Brain MRI, t1w sequence, axial 2D slice.
Patient: age 37, sex F, weight 95 kg, height 1.95 m
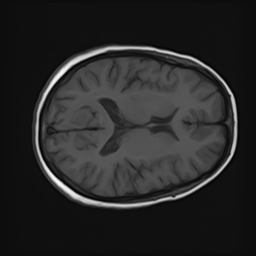